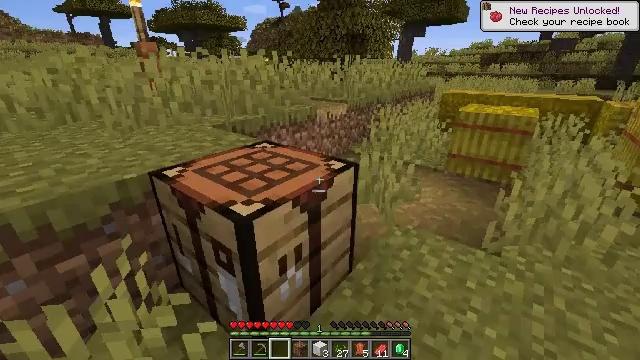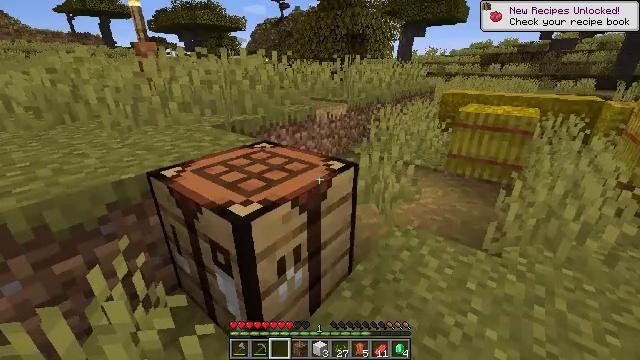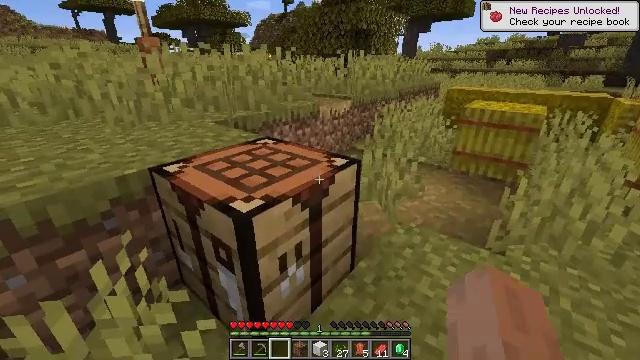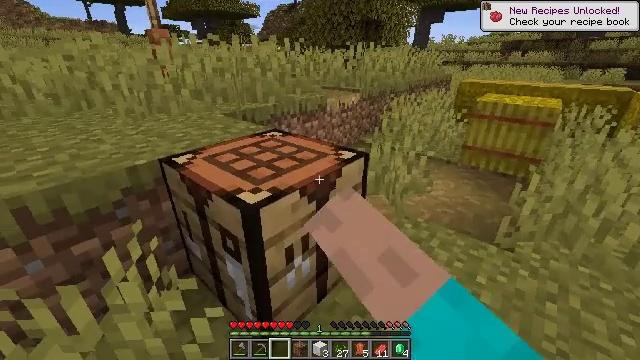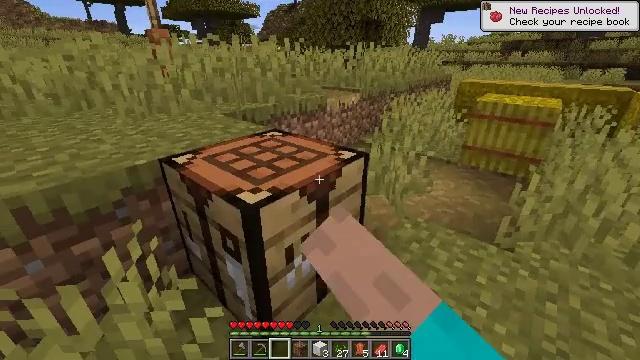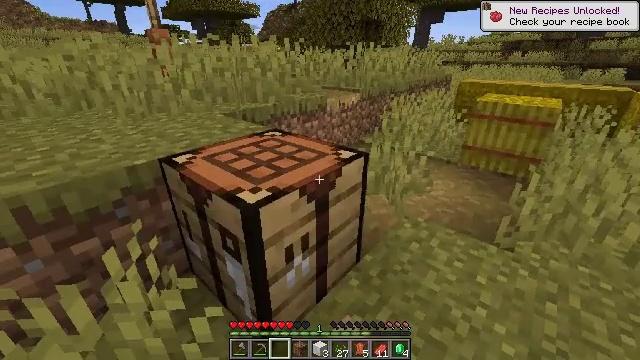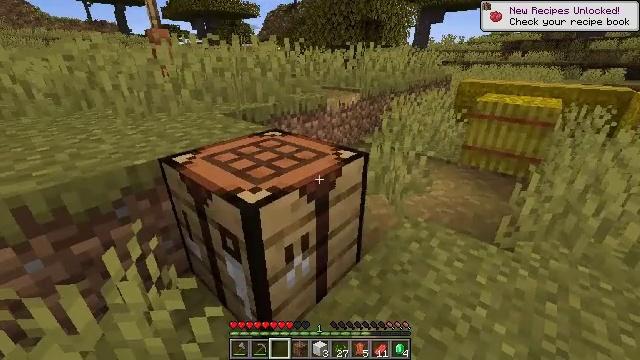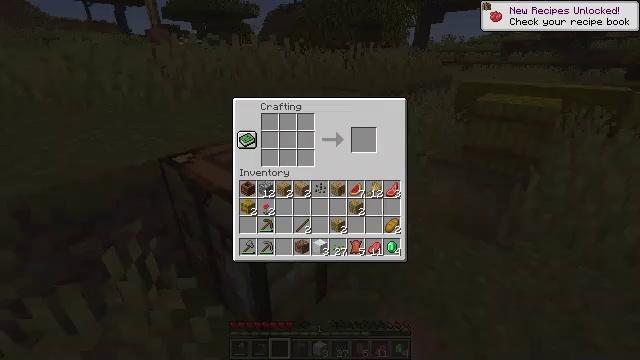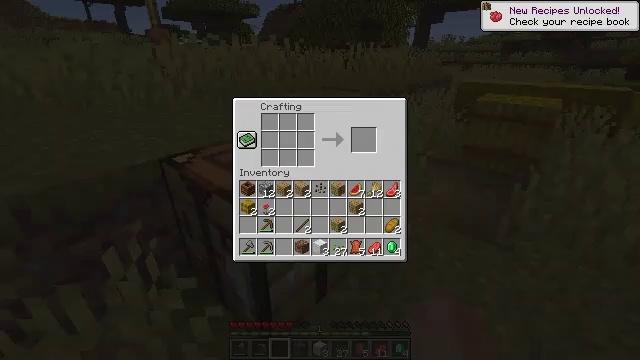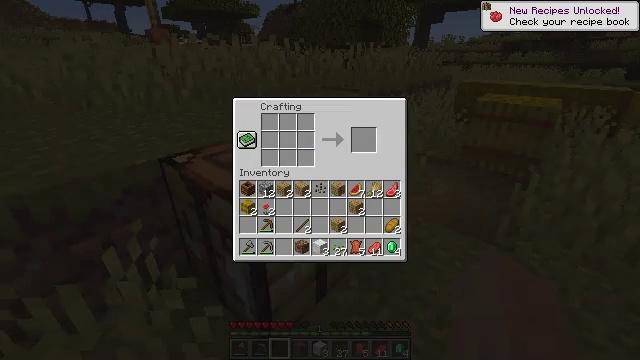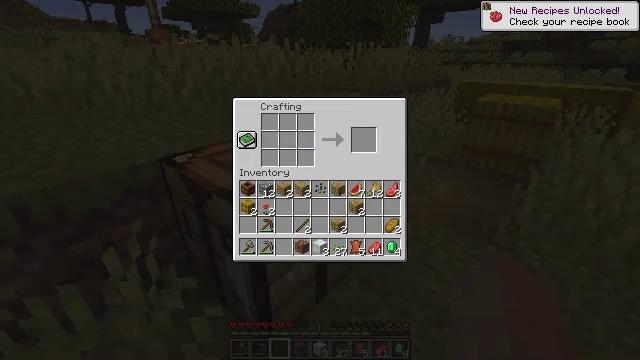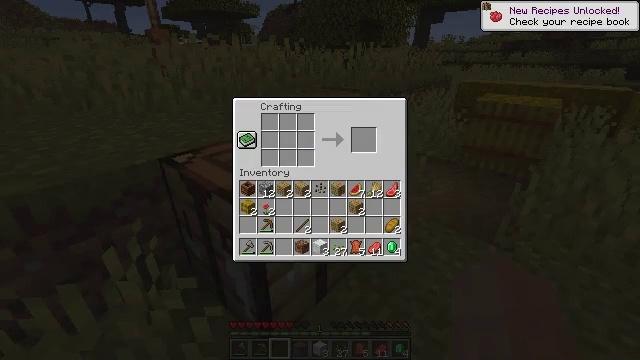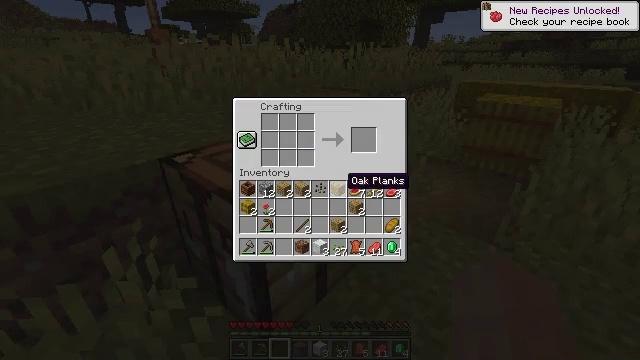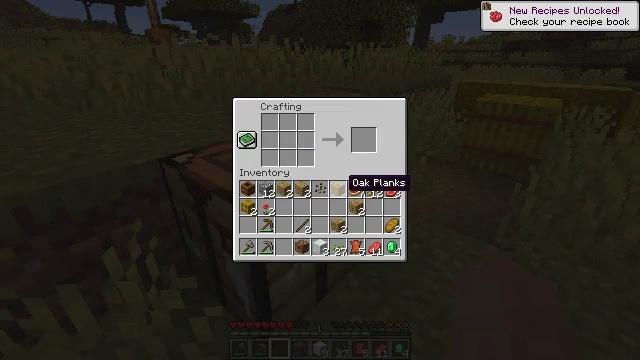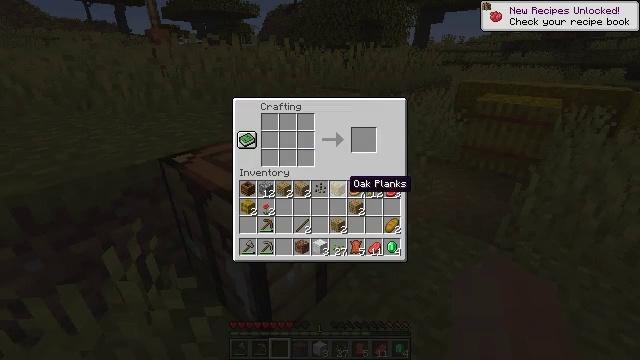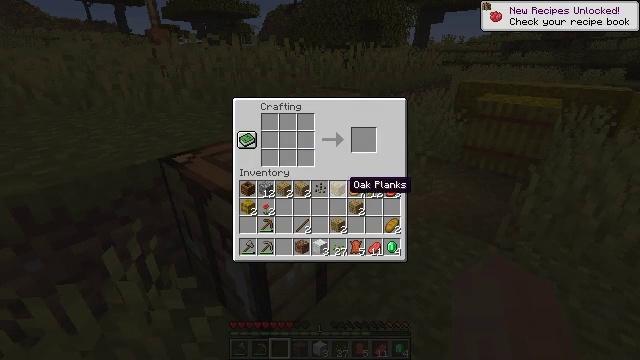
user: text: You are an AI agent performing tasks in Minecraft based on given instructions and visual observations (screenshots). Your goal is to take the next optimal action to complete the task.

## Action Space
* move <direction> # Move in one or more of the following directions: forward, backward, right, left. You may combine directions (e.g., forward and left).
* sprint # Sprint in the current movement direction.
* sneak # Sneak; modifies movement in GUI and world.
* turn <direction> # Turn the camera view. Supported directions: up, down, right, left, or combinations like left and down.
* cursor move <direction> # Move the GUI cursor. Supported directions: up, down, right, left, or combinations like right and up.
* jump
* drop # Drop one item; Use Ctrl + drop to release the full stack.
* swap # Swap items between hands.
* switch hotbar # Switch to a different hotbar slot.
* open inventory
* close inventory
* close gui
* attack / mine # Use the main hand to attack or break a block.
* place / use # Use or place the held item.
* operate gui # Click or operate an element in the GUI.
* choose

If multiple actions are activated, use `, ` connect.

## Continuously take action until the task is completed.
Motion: motion action
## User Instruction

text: Craft a stone hoe.
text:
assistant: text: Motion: no_op
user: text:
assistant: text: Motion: use / place
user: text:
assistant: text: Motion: turn left and down, use / place
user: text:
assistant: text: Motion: use / place
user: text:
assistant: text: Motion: no_op
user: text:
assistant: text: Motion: no_op
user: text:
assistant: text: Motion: cursor move right, open gui
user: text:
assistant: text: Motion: cursor move left
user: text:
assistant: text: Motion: no_op
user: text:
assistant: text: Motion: no_op
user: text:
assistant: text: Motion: no_op
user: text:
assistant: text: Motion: cursor move right and down
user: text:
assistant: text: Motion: no_op
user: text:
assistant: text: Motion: no_op
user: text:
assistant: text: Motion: no_op
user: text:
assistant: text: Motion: no_op
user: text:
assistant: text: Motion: no_op
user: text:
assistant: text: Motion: cursor move left and up
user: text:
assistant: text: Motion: cursor move left
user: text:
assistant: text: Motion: no_op
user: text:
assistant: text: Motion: no_op
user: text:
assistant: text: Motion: no_op
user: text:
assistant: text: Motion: no_op
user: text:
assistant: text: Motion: no_op
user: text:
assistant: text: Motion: no_op
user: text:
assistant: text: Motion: no_op
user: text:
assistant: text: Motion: no_op
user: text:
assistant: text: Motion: operate gui
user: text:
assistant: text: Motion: operate gui
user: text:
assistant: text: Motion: cursor move up